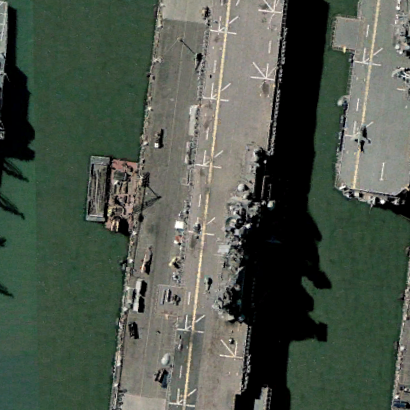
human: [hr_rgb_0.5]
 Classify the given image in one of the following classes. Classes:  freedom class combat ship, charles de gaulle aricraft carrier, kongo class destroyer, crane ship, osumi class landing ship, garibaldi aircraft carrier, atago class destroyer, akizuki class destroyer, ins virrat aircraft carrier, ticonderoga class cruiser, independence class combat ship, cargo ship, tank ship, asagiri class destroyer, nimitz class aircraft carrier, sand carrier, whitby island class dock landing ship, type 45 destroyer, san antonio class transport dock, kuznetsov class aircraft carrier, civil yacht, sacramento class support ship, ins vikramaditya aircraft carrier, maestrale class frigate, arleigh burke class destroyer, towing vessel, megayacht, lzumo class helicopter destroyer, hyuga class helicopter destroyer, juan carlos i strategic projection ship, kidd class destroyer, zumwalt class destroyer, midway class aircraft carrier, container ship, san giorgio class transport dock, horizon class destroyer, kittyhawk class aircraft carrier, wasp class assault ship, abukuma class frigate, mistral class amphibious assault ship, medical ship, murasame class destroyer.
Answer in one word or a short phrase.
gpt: Wasp class assault ship